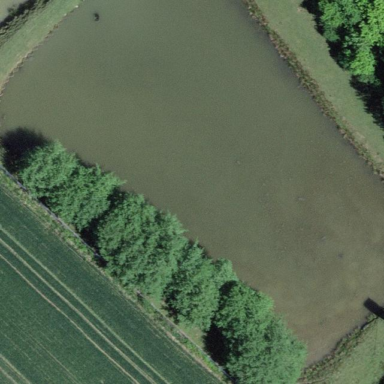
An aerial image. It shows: Peaceful pond surrounded by nature.